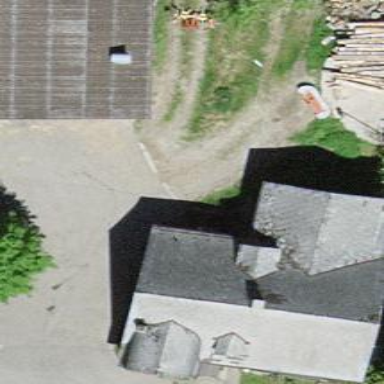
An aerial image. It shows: Farm building with gabled roof.